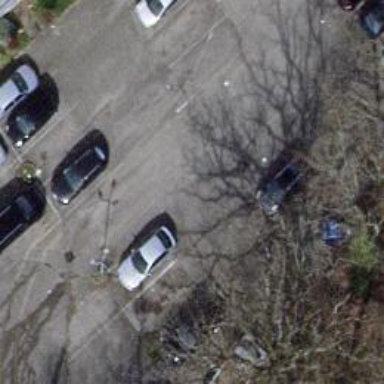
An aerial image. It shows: Road serving as parking aisle.